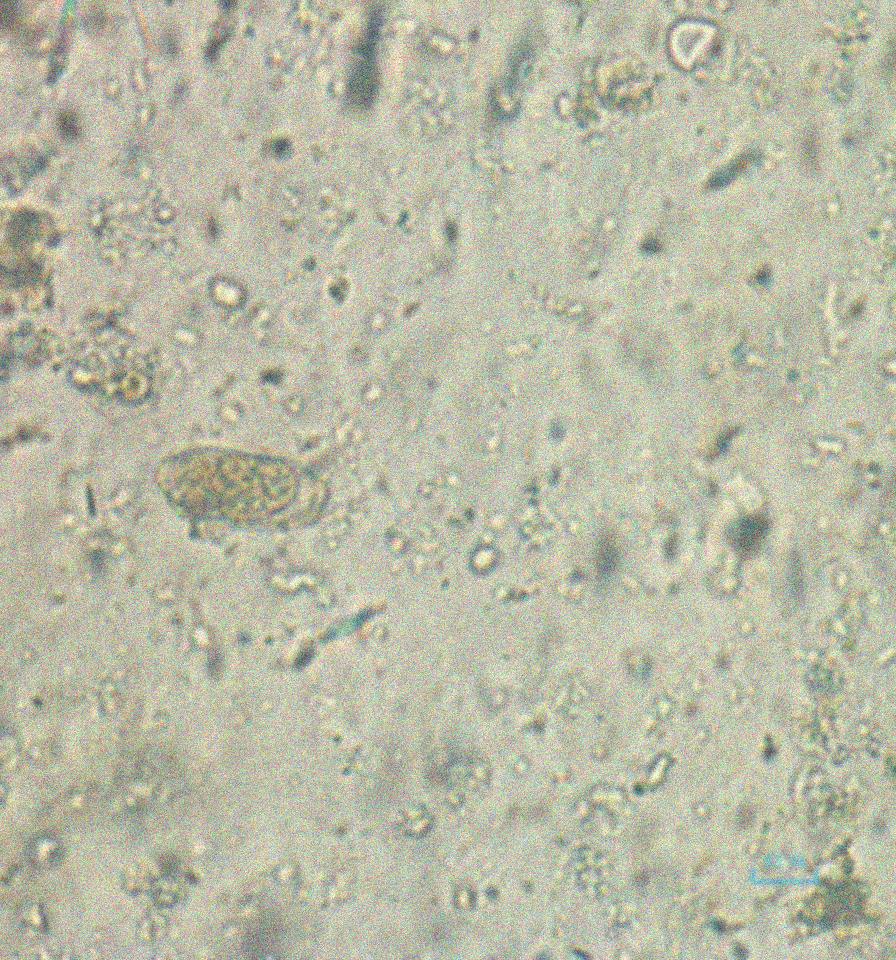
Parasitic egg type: Capillaria philippinensis